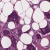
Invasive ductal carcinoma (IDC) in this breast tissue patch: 1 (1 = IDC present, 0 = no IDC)